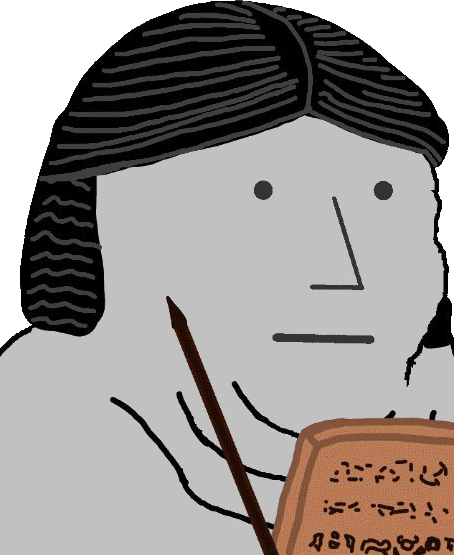
Label: 5_NPC